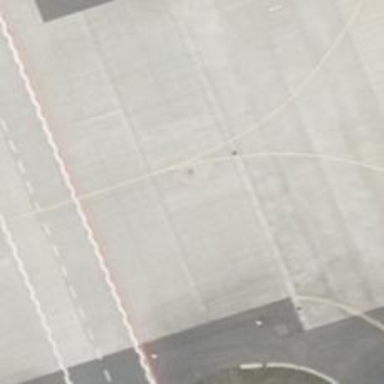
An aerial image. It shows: Taxiway at the airport with concrete surface.